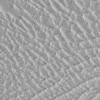
Atmospheric dust classification: not_dusty